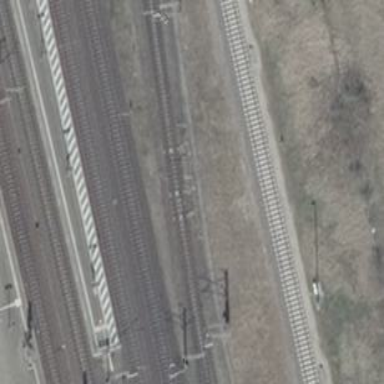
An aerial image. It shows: Railway switch with the turnout side on the right.